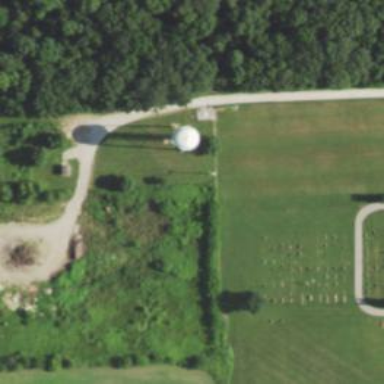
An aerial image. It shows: Water tower that is man-made.